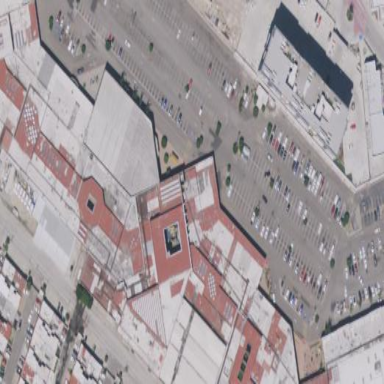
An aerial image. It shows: Commercial building.